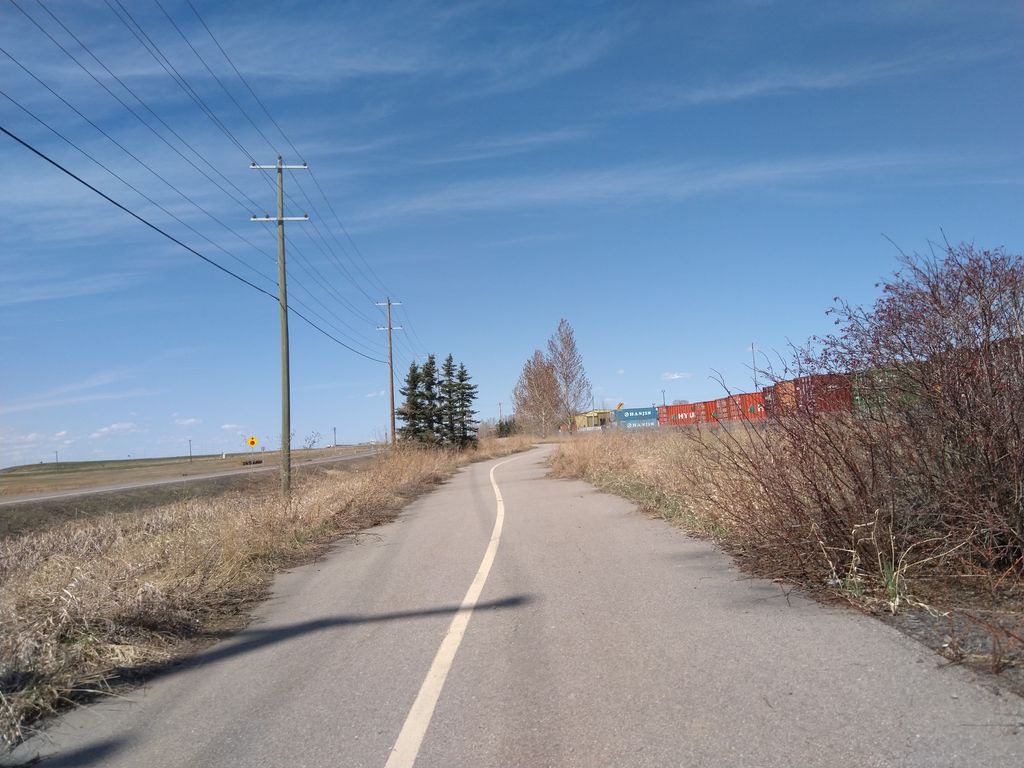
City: calgary